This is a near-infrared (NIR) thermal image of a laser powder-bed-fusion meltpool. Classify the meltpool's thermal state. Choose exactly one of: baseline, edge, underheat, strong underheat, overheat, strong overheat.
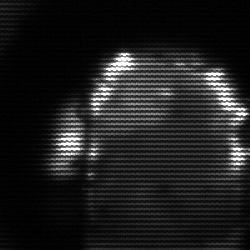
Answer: baseline